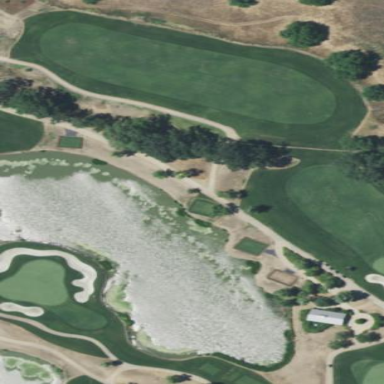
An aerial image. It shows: Water hazard in golf course. The hazard is natural water feature.